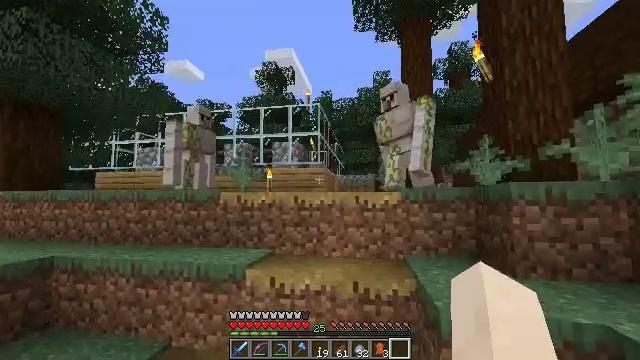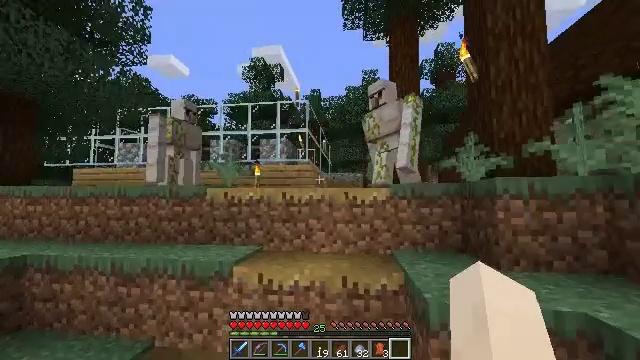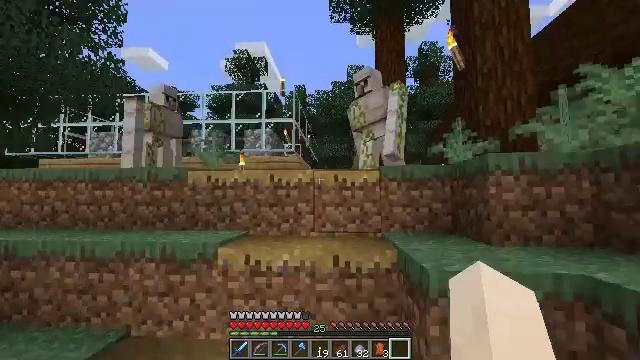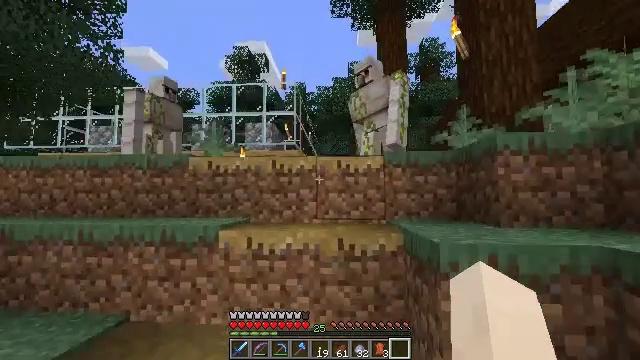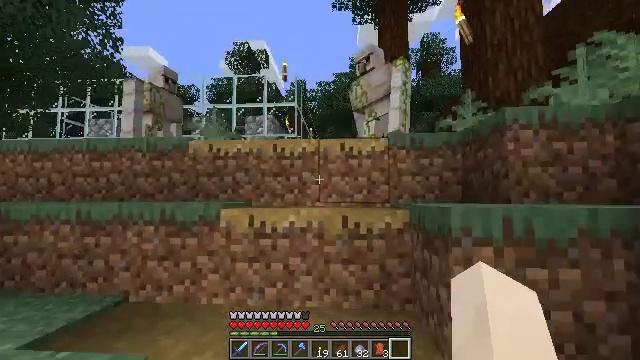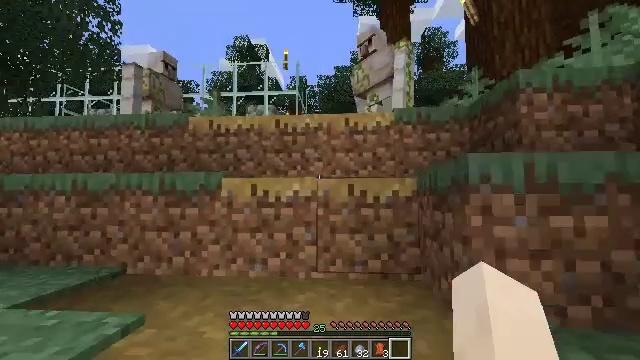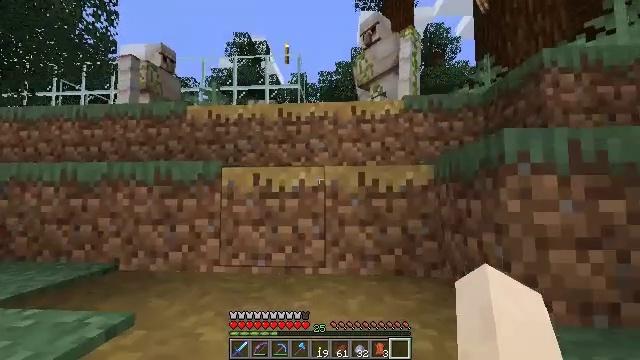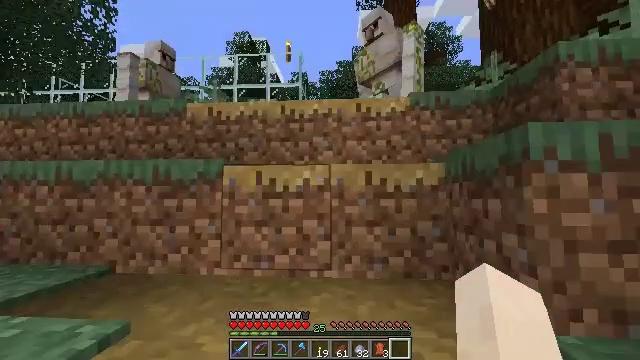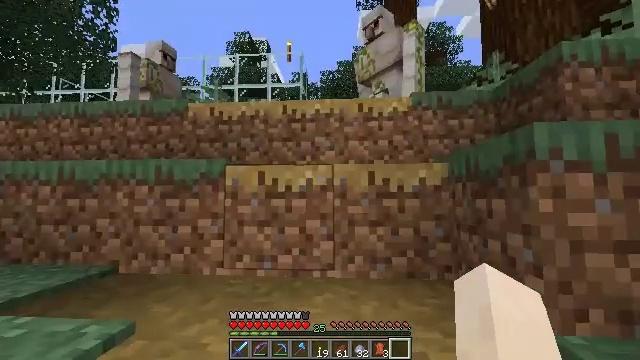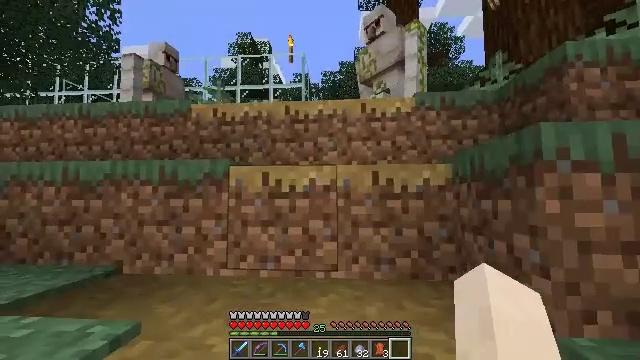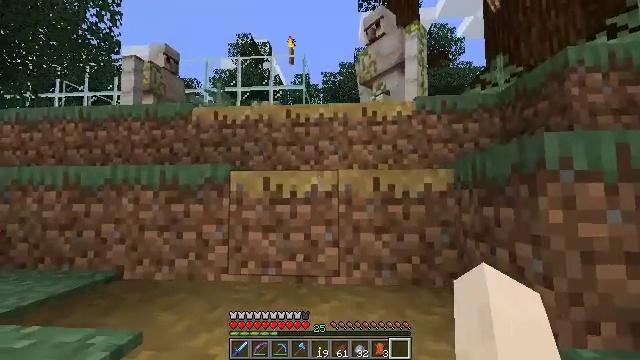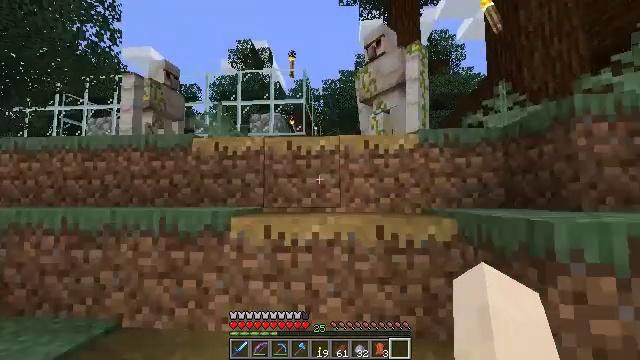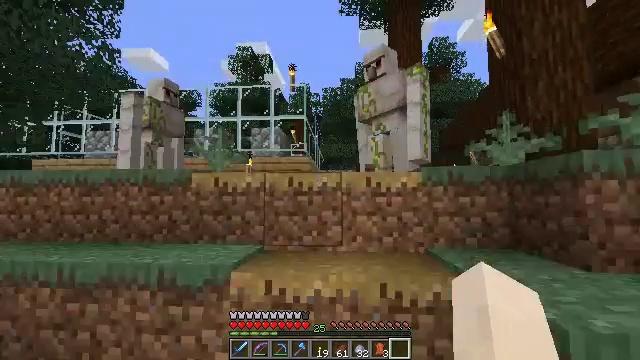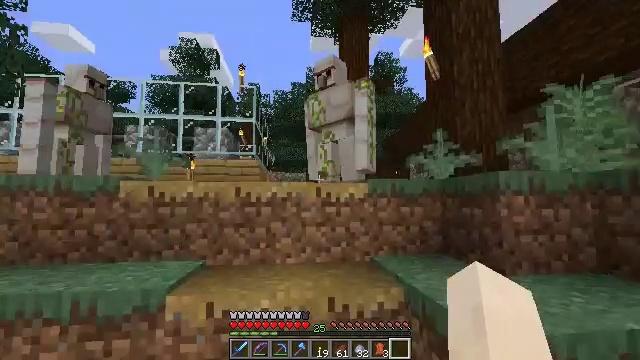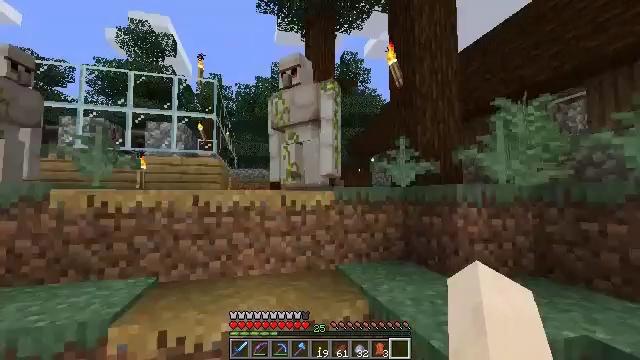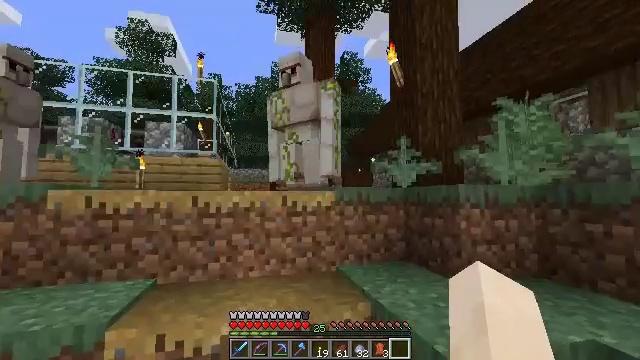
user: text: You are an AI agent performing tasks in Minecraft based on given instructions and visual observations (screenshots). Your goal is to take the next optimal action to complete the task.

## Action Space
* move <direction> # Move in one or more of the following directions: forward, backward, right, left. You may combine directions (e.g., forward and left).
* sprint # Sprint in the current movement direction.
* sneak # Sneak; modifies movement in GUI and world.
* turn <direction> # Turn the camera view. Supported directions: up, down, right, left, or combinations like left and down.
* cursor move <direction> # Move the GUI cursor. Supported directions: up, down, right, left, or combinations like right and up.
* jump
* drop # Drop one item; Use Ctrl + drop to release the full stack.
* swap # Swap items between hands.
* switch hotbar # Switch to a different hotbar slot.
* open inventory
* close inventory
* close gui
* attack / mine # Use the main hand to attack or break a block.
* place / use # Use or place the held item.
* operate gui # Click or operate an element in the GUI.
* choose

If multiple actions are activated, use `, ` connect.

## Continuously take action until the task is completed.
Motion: motion action
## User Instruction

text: Mine potatoes from the farmland.
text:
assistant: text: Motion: move forward, turn right
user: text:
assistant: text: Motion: move forward, turn right
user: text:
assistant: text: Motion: move forward
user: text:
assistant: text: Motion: move forward
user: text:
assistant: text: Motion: move forward
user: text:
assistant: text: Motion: move forward
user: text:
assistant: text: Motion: move forward
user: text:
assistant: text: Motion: move forward
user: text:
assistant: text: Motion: move forward
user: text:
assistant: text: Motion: move forward, jump
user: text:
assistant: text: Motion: move forward, jump
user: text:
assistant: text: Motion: move forward, jump
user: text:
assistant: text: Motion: move forward, turn right, jump
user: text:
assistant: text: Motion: move forward, turn right and down
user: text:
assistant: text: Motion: move forward
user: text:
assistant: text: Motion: move forward, sprint
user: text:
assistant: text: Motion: move forward, sprint
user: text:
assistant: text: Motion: move forward, turn right
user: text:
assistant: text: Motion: move forward
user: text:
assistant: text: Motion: move forward, turn right and down, jump
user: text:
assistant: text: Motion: move forward, turn right, jump
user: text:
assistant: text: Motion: move forward, turn right, jump
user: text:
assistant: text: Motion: move forward, turn right, jump
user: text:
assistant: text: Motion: move forward
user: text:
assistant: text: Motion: move forward
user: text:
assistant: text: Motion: move forward
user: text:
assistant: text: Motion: move forward
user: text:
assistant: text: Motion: move forward
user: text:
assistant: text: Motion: move forward, turn left and up, jump
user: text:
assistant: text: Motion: move forward, turn left and up, jump